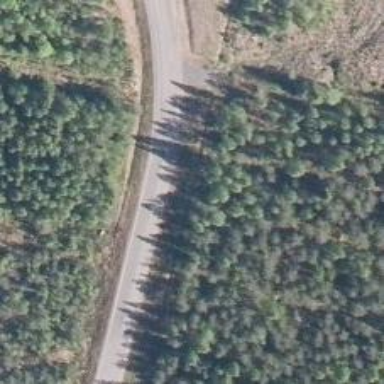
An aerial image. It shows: Unclassified road with asphalt surface.